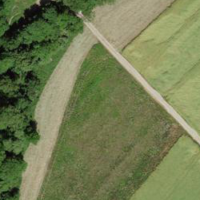
EUNIS habitat code: 52
Species observed at this site:
Humulus lupulus